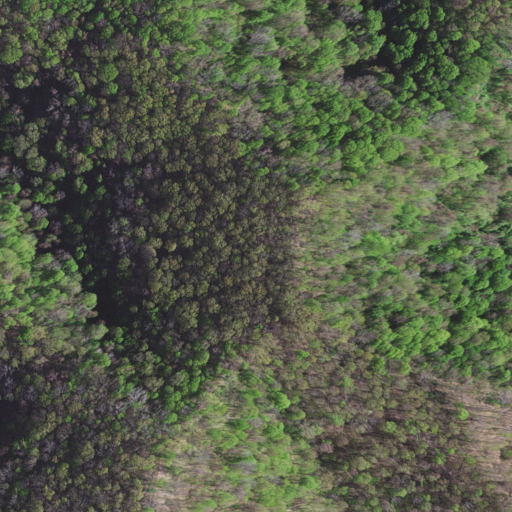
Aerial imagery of mountain in Virginia named The Doubles containing only deciduous forest